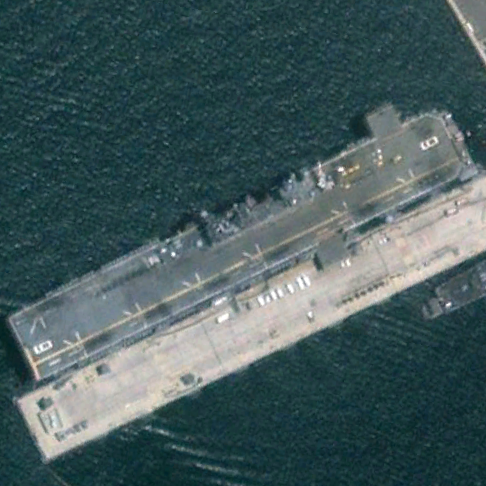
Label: assault